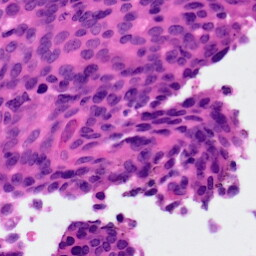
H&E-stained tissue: Ovarian